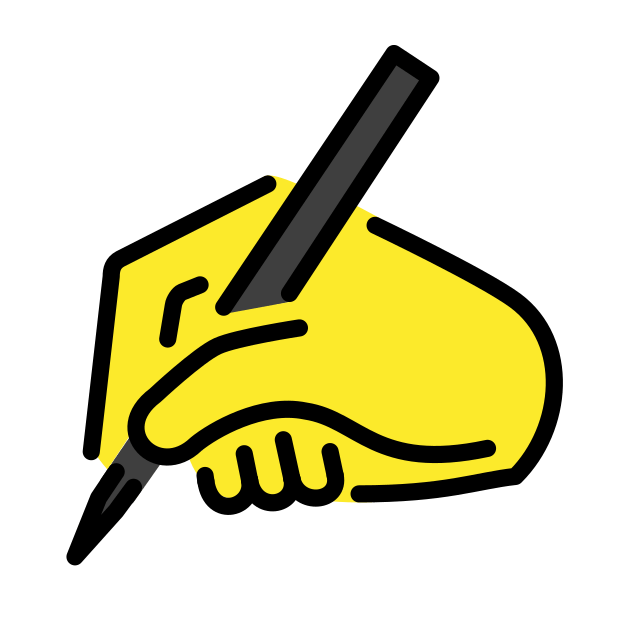
Emoji: ✍
Name: writing hand
Unicode: 0x270d